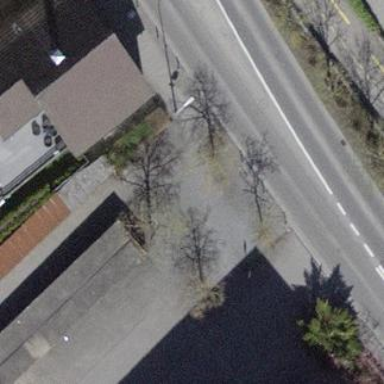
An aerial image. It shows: View of roof of building.